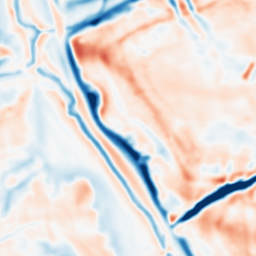
Category: multiscale
Decomposition family: dog_multiscale
Decomposition parameters: sigma_ratio: 1.4
n_scales: 4
base_sigma: 2
Upsampling method: sinc_hamming
Upsampling parameters: scale: 4
kernel_size: 8
Upsampling scale: 4